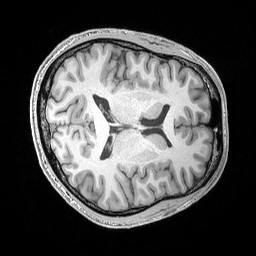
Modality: T1w
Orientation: axial
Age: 22
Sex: male
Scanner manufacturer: siemens
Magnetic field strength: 3 T
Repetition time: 2.53 s
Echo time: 0.00326 s